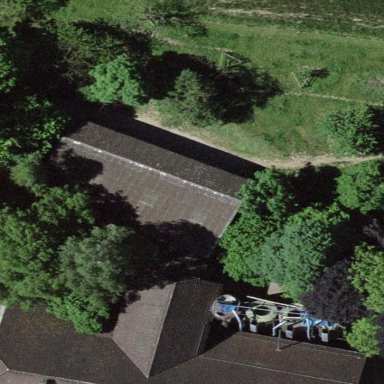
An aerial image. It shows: Shed building.